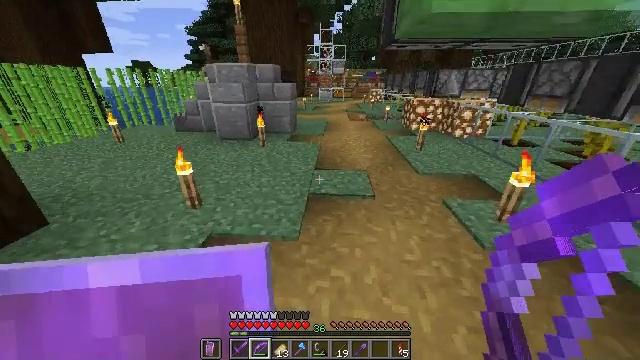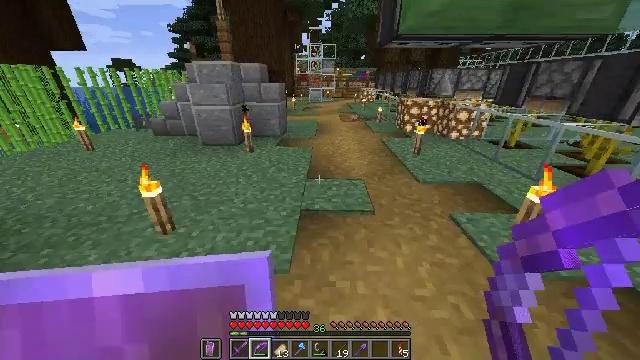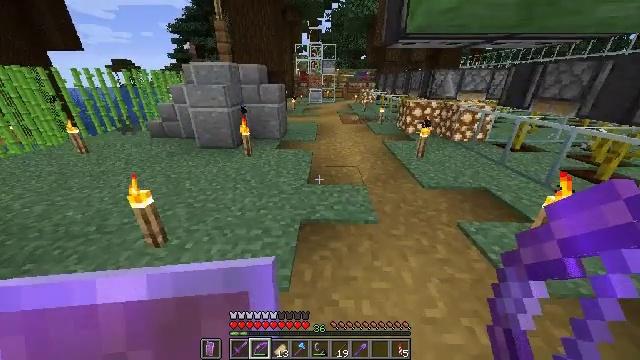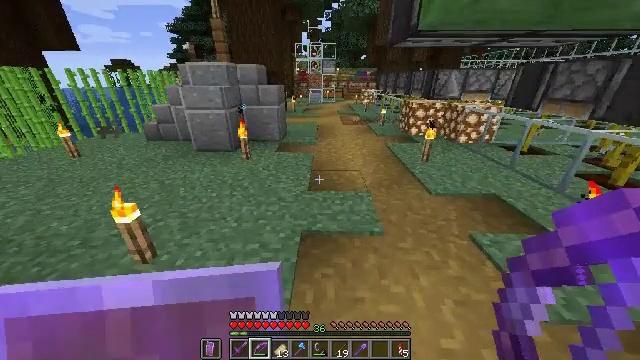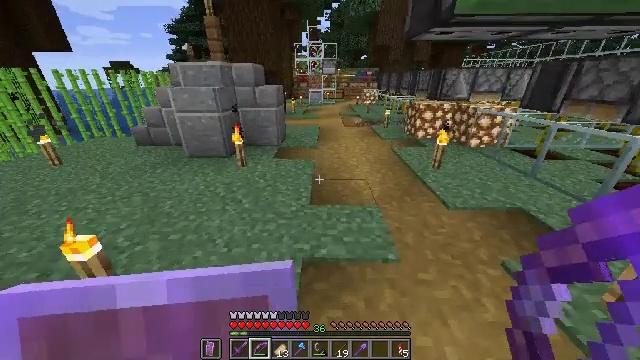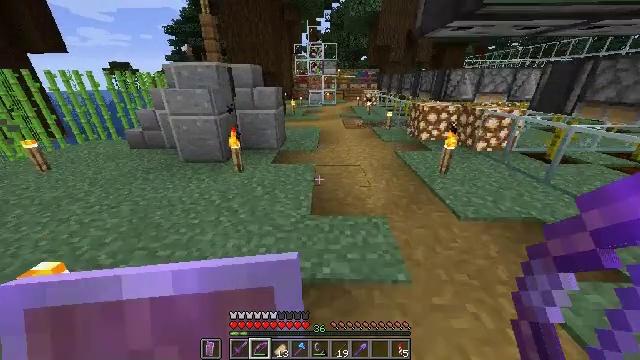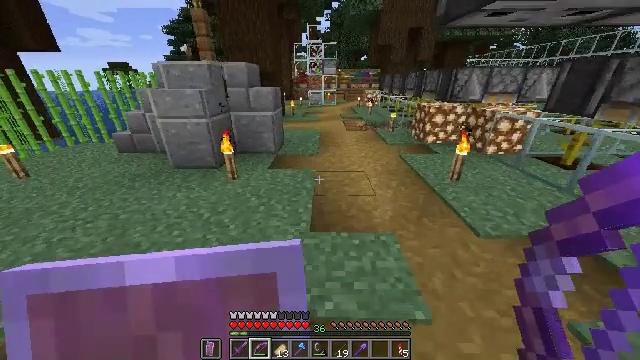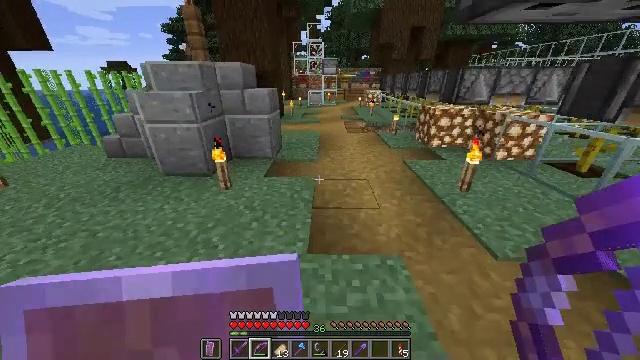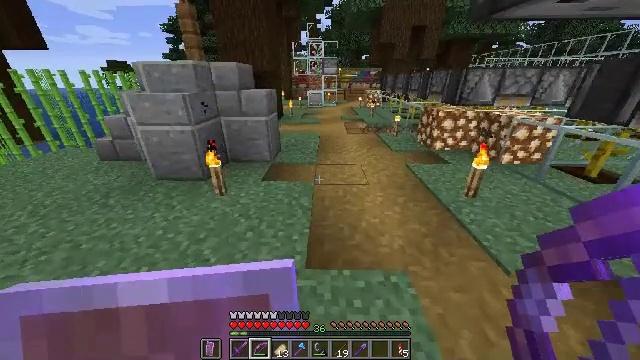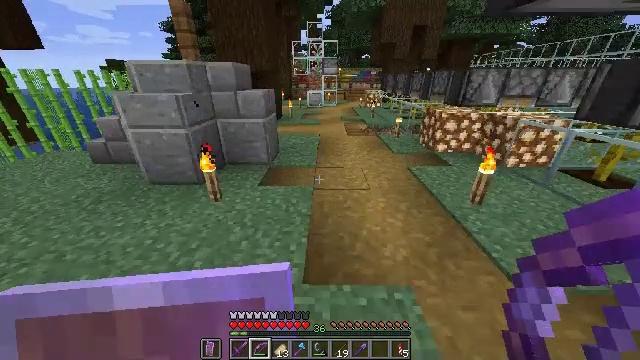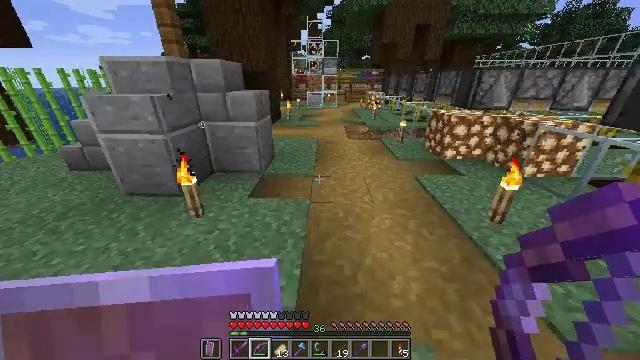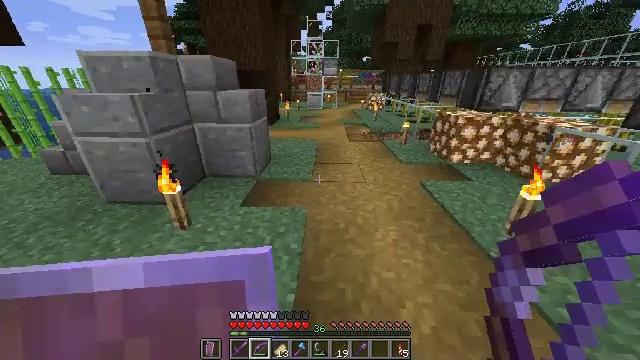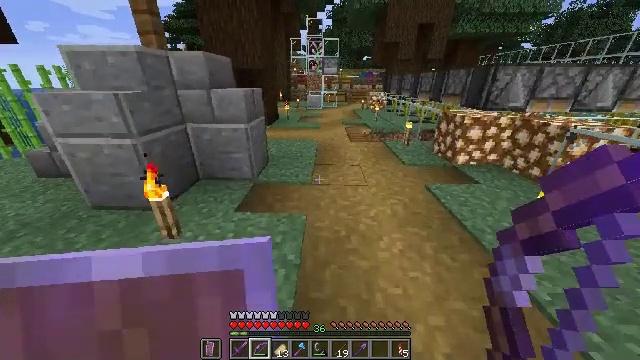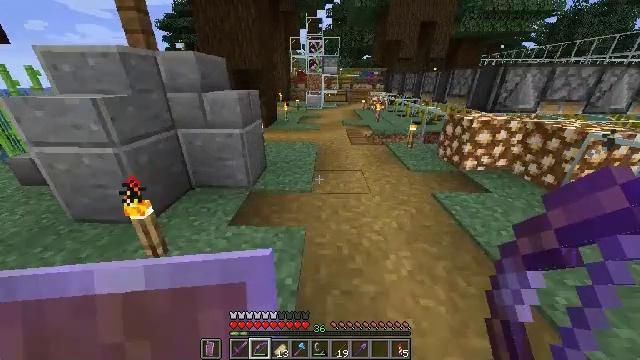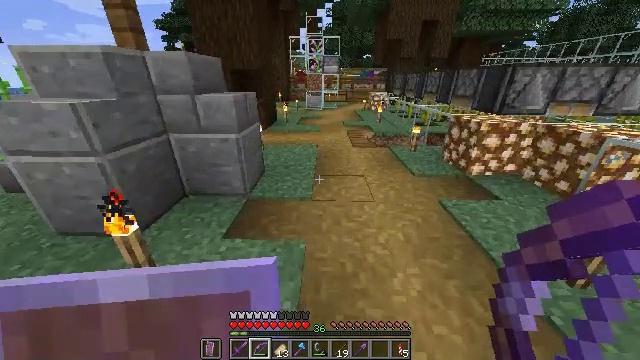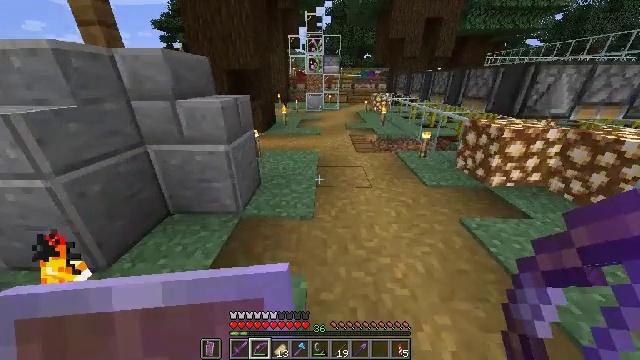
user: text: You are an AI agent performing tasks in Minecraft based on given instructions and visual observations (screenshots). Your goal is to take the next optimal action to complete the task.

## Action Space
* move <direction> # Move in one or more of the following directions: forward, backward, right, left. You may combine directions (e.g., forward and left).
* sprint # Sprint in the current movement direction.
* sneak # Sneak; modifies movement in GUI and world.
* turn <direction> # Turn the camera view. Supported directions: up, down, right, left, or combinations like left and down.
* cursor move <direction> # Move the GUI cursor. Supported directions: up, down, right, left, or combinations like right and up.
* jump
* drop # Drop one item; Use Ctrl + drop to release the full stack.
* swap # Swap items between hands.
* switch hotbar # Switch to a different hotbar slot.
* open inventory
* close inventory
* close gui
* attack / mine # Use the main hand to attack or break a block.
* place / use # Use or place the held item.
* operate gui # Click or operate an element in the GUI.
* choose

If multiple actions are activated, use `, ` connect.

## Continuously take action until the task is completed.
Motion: motion action
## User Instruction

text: Retrieve the yellow shulker box for storage.
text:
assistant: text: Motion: move forward, sprint, turn right
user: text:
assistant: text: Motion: move forward, sprint
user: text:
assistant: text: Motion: move forward, sprint
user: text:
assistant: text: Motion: move forward, sprint
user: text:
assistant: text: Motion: move forward, sprint
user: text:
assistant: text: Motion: move forward, sprint
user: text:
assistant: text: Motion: move forward, sprint
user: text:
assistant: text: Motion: move forward, sprint
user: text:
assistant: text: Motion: move forward, sprint
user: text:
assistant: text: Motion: move forward, sprint
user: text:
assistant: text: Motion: move forward, sprint
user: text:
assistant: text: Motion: move forward, sprint
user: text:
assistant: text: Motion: move forward, sprint
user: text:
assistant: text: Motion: move forward, sprint
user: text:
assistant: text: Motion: move forward, sprint
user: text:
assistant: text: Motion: move forward, sprint
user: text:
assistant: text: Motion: move forward, sprint
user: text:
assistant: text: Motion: move forward, sprint, turn right
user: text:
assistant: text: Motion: move forward, sprint, turn right and down
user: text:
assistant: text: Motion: move forward, sprint, turn right
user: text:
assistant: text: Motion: move forward, sprint
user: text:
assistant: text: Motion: move forward, sprint
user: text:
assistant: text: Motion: move forward, sprint
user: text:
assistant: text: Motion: move forward, sprint
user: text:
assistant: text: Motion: move forward, sprint
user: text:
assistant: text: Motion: move forward, sprint
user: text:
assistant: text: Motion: move forward, sprint
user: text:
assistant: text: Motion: move forward, sprint
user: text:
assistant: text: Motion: move forward, sprint
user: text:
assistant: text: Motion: move forward, sprint